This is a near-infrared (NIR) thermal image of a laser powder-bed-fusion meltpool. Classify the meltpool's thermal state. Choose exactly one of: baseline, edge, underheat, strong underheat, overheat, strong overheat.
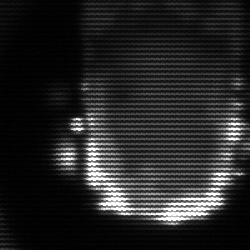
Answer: baseline